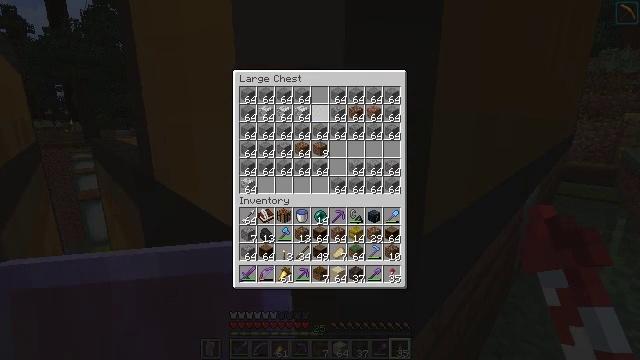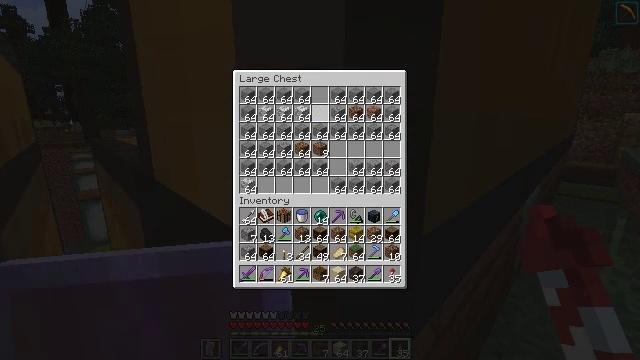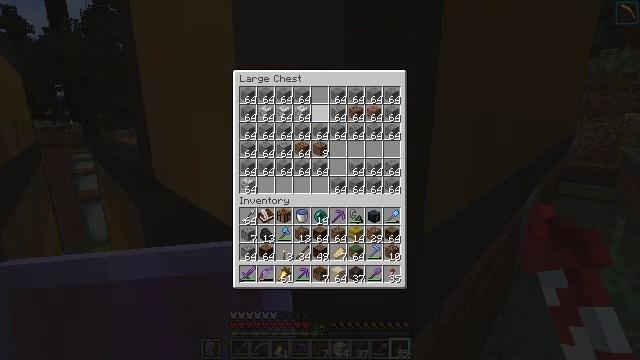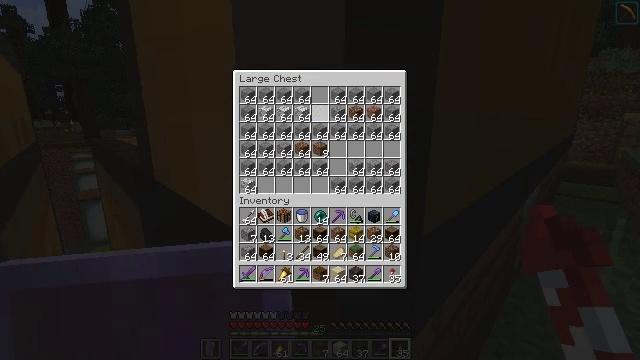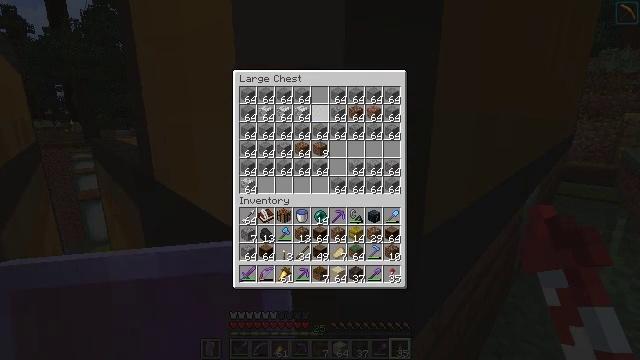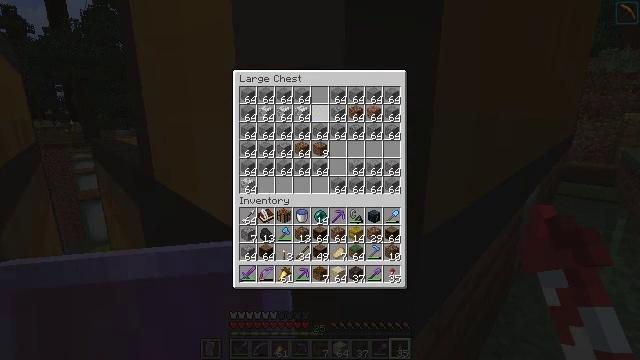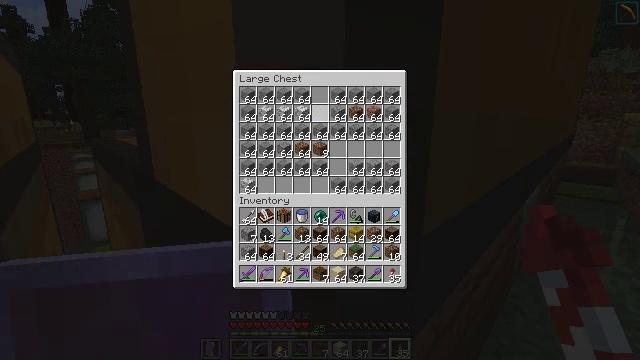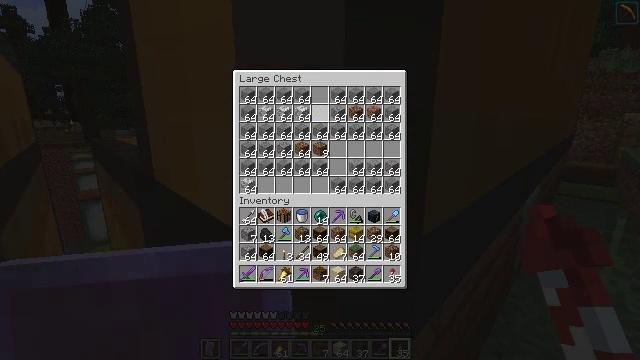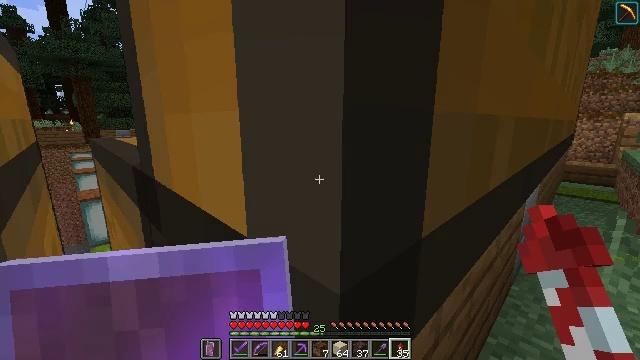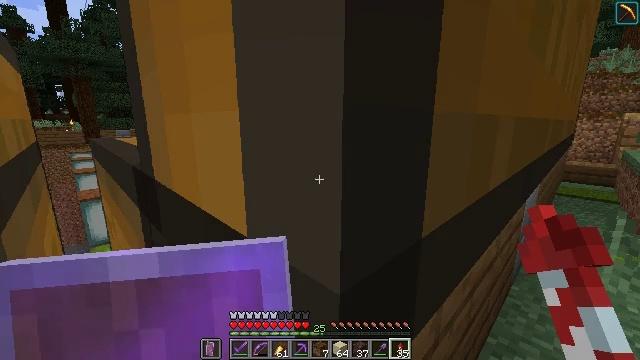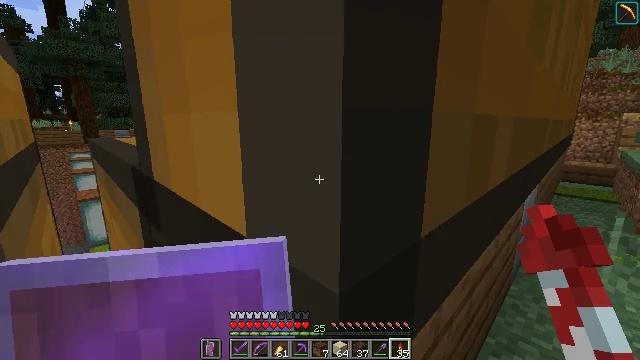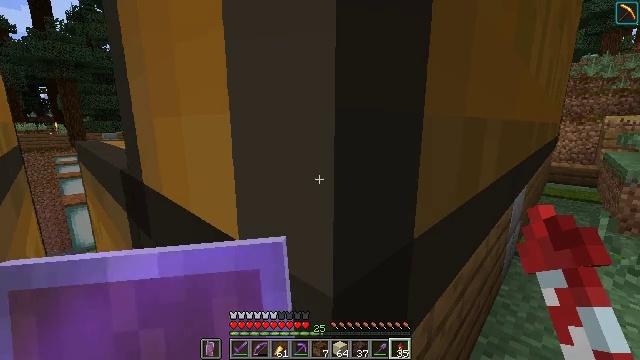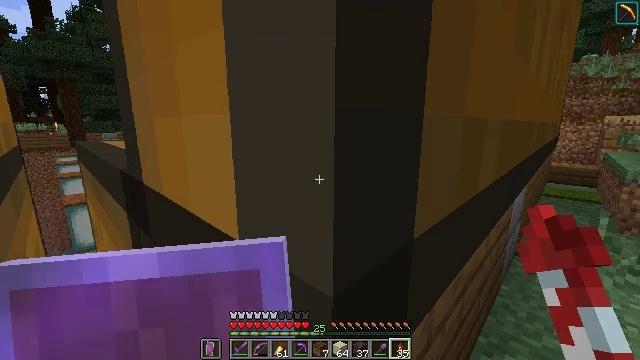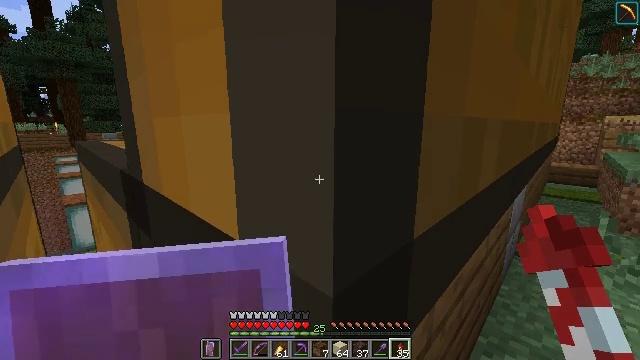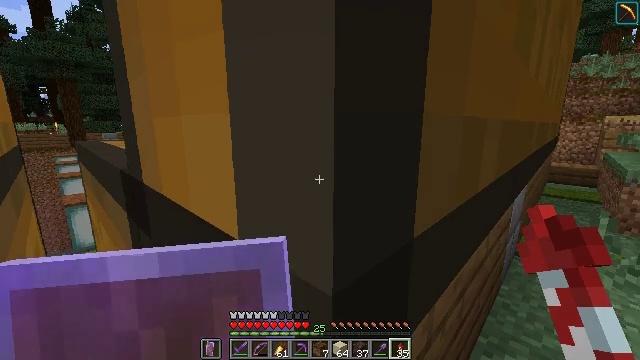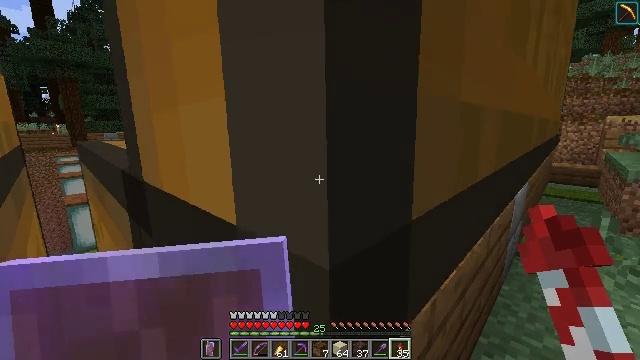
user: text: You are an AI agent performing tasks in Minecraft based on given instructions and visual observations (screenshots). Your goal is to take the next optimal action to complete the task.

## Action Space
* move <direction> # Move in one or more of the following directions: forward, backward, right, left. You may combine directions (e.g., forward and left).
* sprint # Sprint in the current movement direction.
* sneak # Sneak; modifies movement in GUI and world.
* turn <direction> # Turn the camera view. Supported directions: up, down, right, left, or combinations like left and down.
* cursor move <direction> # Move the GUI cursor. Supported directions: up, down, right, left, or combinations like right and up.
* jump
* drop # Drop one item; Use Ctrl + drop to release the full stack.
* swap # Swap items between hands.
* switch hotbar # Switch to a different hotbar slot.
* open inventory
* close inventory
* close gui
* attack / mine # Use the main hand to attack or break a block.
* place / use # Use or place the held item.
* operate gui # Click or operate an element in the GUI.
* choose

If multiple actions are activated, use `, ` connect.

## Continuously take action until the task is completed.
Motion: motion action
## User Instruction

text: Craft the brown dye.
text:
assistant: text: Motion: sneak, operate gui
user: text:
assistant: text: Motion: sneak
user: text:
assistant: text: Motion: sneak
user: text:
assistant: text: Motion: no_op
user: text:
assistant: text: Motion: no_op
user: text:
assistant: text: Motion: no_op
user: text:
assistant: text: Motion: no_op
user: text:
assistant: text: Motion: no_op
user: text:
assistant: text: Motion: close gui
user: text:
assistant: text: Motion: no_op
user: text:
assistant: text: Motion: turn right
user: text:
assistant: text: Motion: no_op
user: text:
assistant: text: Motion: no_op
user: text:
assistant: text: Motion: no_op
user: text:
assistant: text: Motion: use / place
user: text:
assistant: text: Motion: use / place
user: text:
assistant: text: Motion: use / place
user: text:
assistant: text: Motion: no_op
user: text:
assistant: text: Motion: no_op
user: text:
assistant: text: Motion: open gui
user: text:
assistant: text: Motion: no_op
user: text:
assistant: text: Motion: no_op
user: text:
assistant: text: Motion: no_op
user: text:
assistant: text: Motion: no_op
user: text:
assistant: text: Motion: no_op
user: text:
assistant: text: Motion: cursor move left and down
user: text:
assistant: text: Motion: cursor move left and down
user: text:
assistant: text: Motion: sneak, cursor move left and down
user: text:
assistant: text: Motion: sneak
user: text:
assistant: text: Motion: sneak